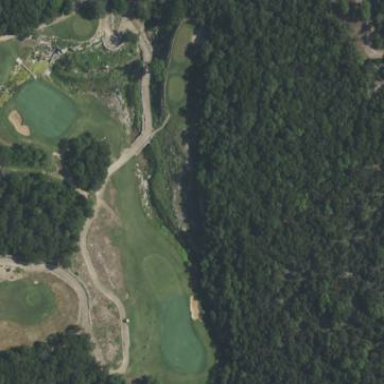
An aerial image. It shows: Water hazard on golf course. The hazard is natural water feature.